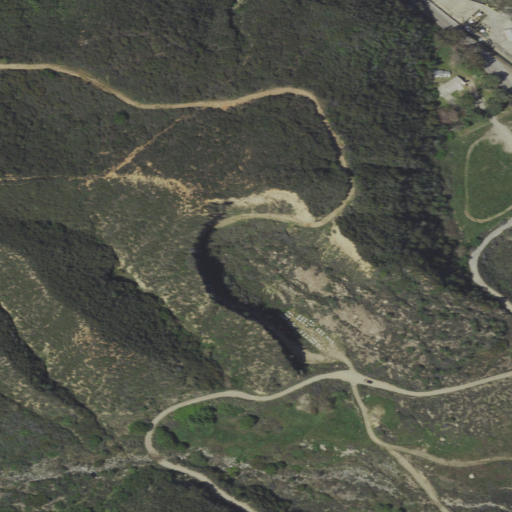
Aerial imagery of mountain in California named Texas Hill containing shrub, open development, low intensity development, medium intensity development, and grassland